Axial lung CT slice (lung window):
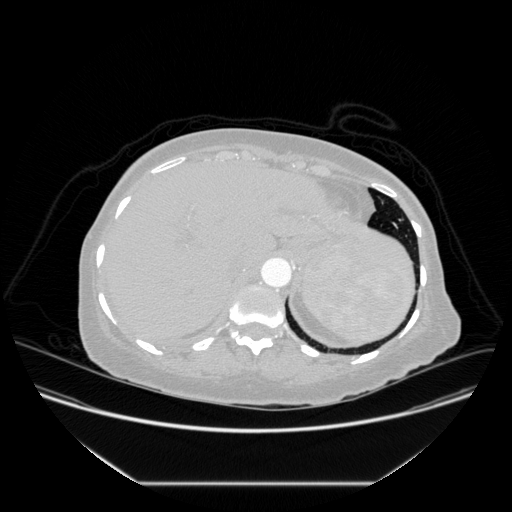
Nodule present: no